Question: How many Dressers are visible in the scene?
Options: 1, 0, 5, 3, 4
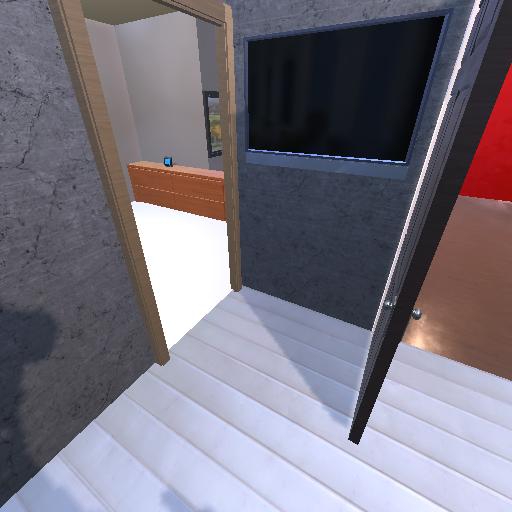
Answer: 1